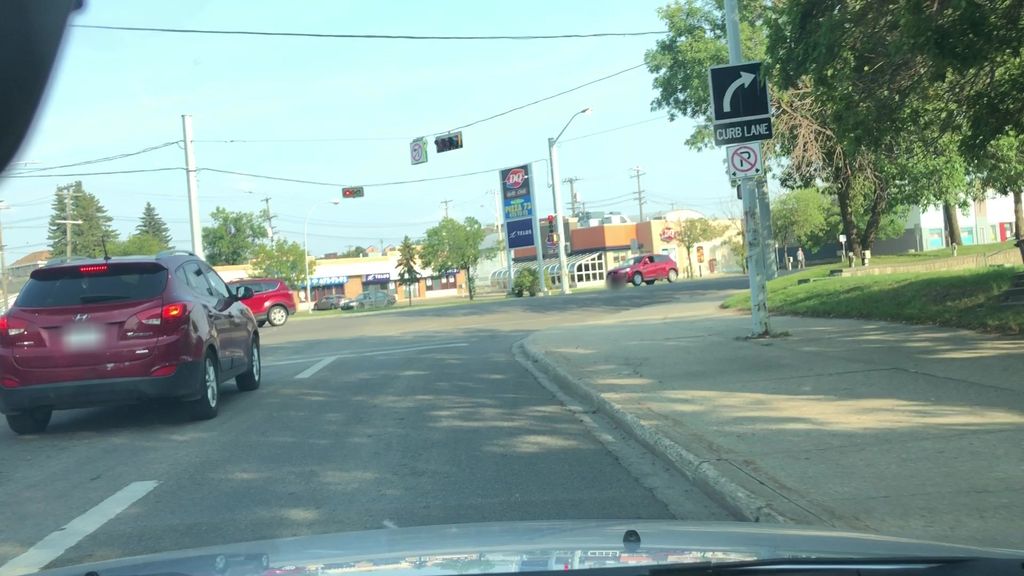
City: edmonton